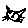
Label: cat